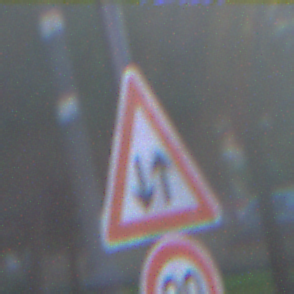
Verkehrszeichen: Gegenverkehr
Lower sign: Geschwindigkeit80
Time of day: MorningAfternoon
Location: Outdoor (Suburban)
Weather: Clear
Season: NotSpecified
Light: Natural